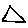
Label: triangle